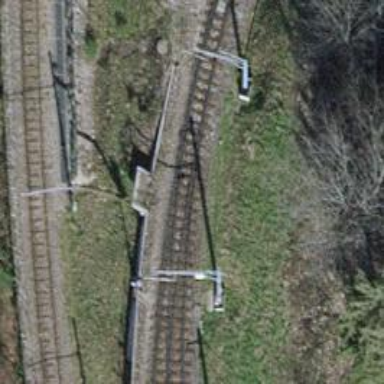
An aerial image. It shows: Railway switch.